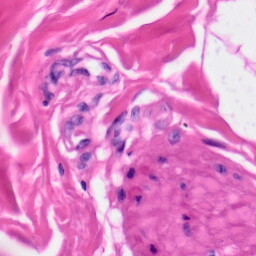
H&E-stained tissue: Skin